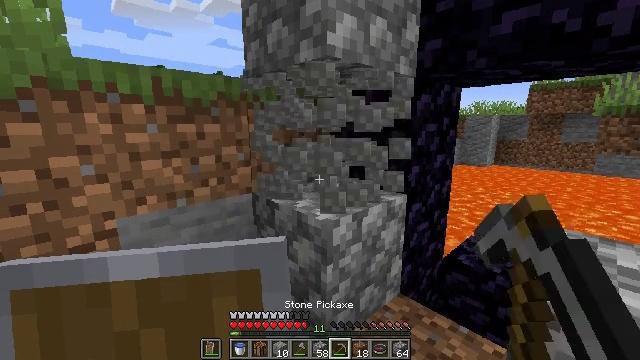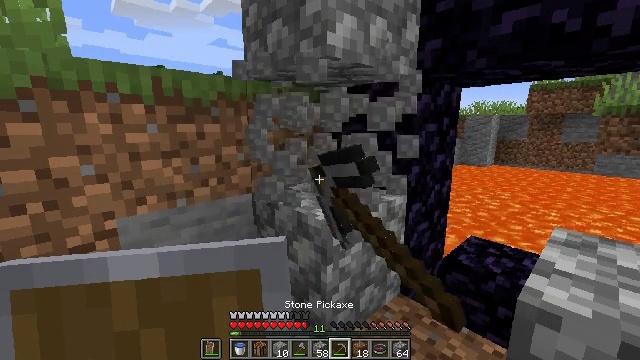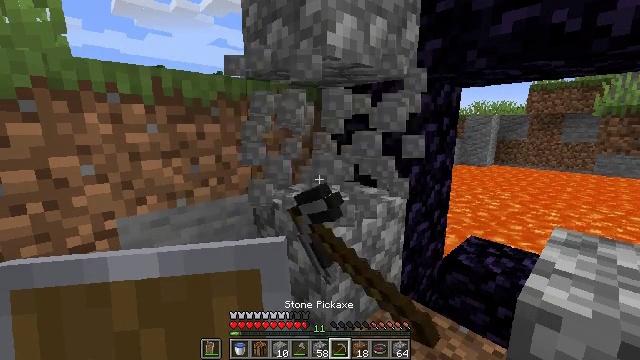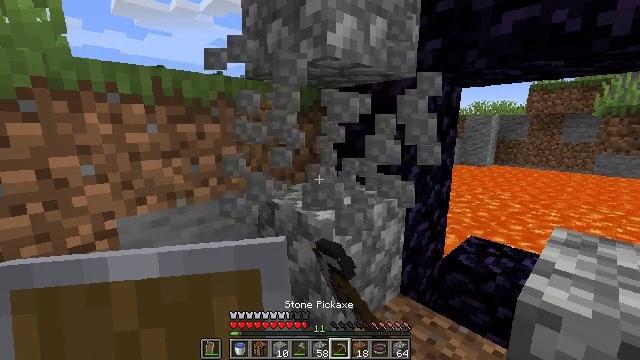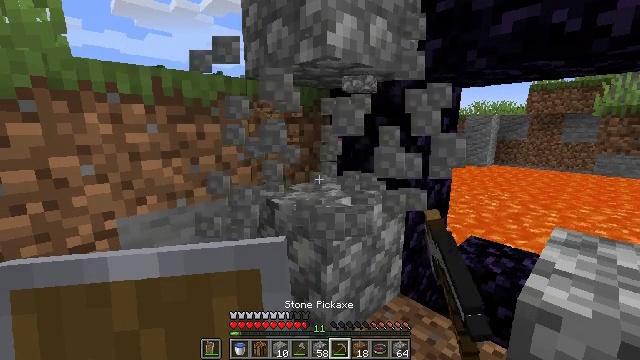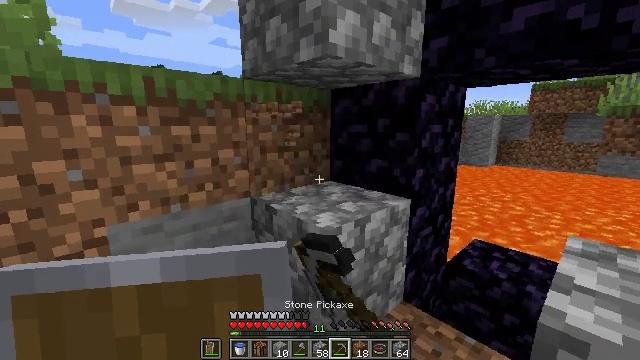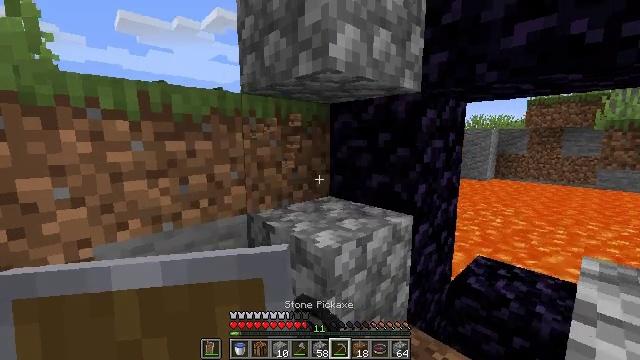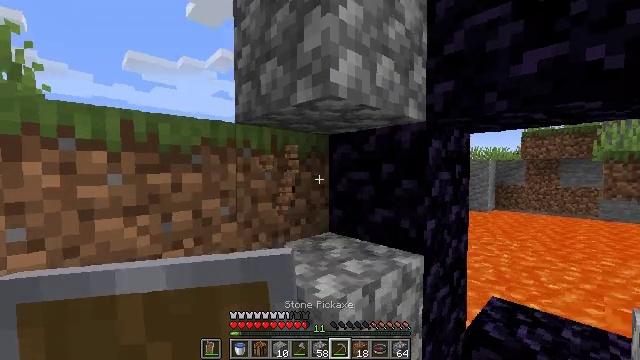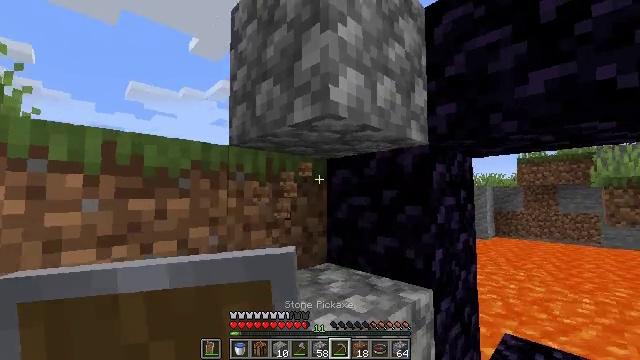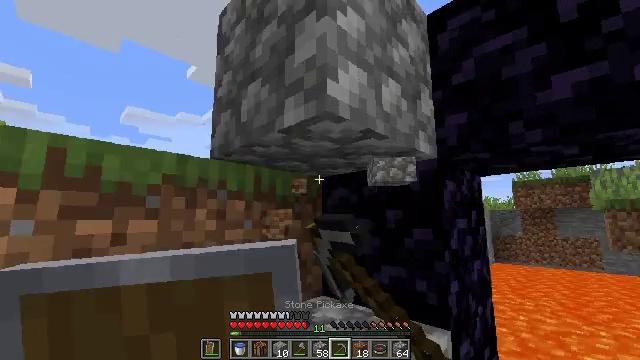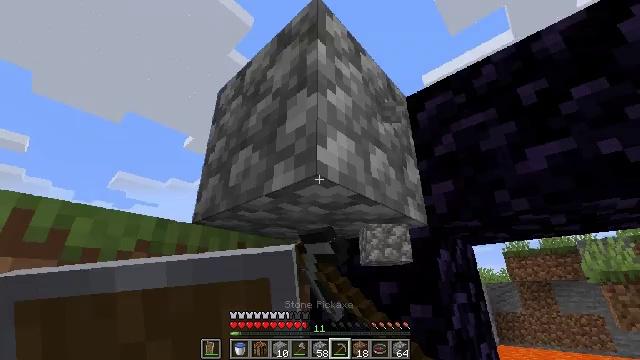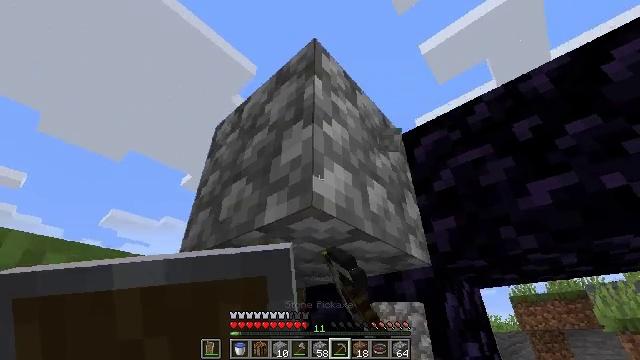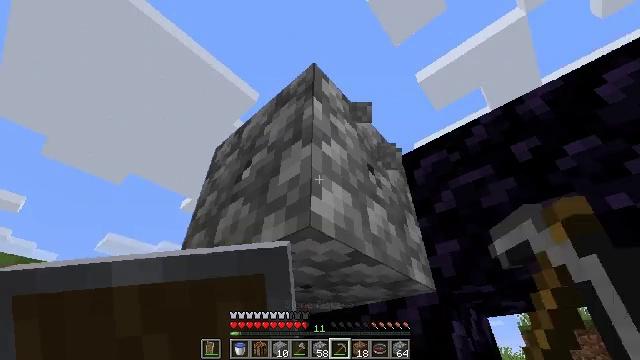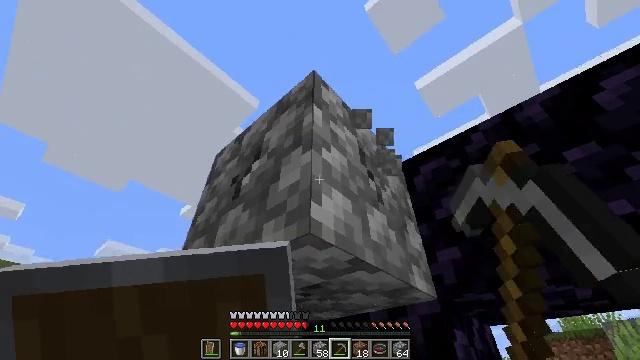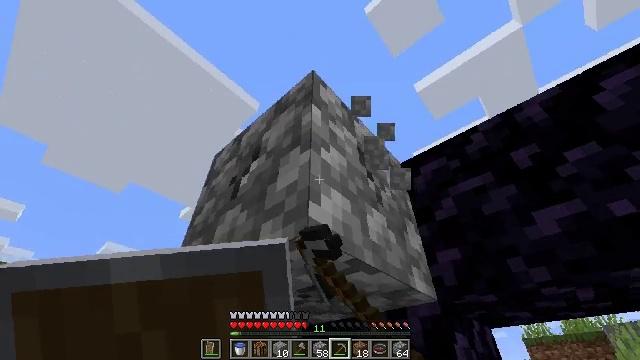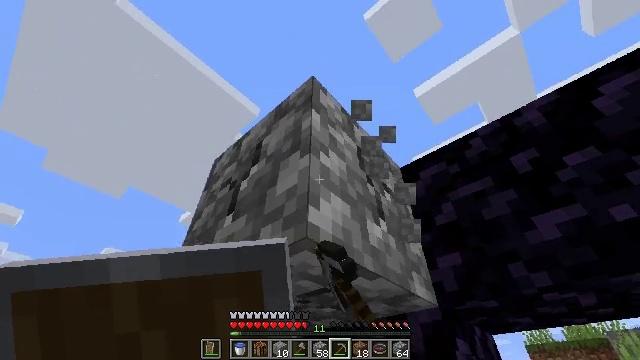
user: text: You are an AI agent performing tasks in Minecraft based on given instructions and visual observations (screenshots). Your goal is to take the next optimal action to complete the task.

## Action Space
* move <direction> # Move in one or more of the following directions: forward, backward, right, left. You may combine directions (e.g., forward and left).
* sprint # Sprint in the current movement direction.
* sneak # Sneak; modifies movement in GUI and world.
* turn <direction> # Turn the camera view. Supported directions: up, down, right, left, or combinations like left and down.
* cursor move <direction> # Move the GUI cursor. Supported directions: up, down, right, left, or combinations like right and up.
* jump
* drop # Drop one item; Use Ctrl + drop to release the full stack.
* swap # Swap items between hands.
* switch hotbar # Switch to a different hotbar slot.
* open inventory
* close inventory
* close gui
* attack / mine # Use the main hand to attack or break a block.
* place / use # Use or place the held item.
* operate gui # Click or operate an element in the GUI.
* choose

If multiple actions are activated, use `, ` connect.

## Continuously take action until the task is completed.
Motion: motion action
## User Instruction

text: Digging the cobblestone underground.
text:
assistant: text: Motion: attack / mine
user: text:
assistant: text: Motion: attack / mine
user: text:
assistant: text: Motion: attack / mine
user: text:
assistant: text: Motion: attack / mine
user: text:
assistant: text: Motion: move forward, attack / mine
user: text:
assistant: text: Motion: move forward, turn up, attack / mine
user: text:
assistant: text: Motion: move forward, turn up, attack / mine
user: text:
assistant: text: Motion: move forward, turn up, attack / mine
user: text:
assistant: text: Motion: turn right and up, attack / mine
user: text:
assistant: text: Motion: turn right and up, attack / mine
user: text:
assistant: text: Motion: turn up, attack / mine
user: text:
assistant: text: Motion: turn up, attack / mine
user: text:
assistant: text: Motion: turn up, attack / mine
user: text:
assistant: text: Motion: attack / mine
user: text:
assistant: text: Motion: turn up, attack / mine
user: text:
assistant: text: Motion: turn up, attack / mine
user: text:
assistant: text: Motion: attack / mine
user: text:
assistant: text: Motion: attack / mine
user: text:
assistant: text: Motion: attack / mine
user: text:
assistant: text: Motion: attack / mine
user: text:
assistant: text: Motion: attack / mine
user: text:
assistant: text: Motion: turn down, attack / mine
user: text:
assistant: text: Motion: turn down, attack / mine
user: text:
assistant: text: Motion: attack / mine
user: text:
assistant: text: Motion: attack / mine
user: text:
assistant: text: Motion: turn down, attack / mine
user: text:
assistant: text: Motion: turn down, attack / mine
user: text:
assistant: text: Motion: attack / mine
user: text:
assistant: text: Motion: attack / mine
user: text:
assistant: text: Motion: attack / mine